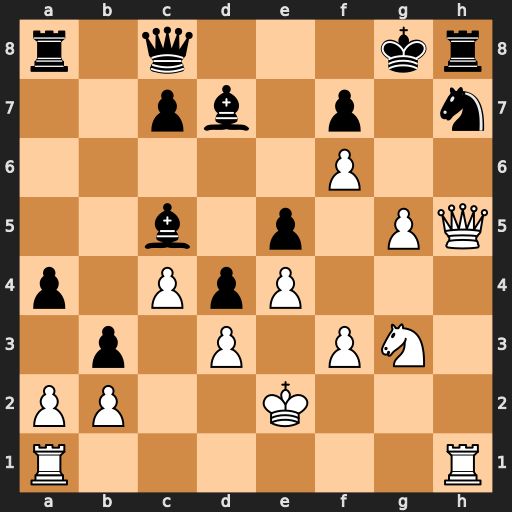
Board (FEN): r1q3kr/2pb1p1n/5P2/2b1p1PQ/p1PpP3/1p1P1PN1/PP2K3/R6R
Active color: w
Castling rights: -
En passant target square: -
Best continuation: g6 fxg6 Qxg6+